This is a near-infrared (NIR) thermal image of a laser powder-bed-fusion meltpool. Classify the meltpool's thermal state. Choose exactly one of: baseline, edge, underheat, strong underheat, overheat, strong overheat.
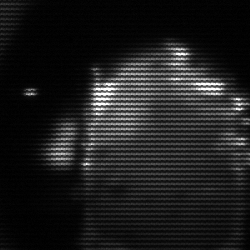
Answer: baseline